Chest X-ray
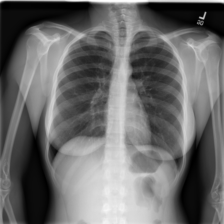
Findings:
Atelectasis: negative
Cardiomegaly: negative
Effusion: negative
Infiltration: negative
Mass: negative
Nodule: negative
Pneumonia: negative
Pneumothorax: negative
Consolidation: negative
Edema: negative
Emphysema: negative
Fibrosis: negative
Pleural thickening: negative
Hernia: negative